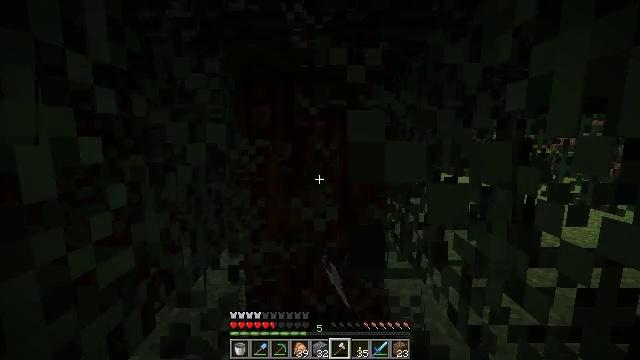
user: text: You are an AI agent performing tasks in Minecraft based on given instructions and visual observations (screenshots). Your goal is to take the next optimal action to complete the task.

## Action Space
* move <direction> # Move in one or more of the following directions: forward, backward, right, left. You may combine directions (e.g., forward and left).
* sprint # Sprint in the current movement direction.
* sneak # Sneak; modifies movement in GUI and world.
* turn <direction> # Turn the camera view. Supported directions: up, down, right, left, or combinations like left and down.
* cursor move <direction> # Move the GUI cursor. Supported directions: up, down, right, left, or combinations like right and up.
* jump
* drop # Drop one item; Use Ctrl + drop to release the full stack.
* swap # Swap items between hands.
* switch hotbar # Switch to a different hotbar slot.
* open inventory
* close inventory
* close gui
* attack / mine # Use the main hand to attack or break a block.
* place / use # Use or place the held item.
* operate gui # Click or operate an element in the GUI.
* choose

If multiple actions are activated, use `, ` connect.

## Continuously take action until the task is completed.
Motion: motion action
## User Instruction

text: Punch the spruce leaves to get saplings.
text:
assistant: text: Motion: attack / mine